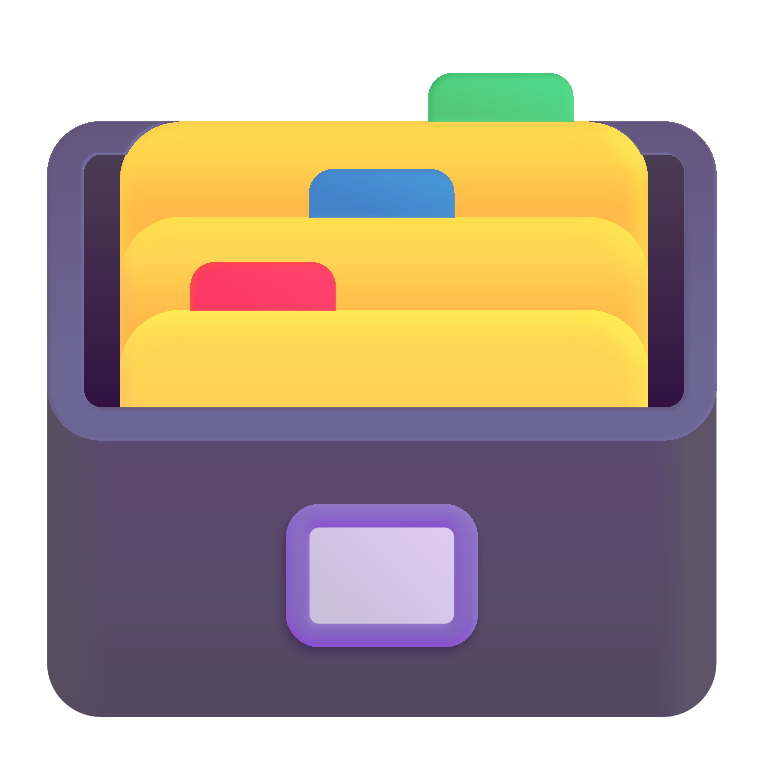
card file box color